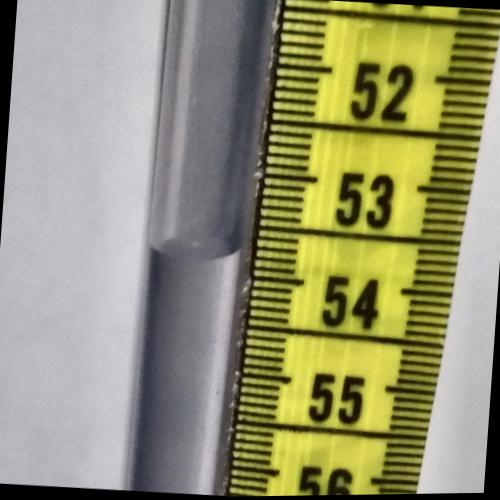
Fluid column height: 53.8 cm